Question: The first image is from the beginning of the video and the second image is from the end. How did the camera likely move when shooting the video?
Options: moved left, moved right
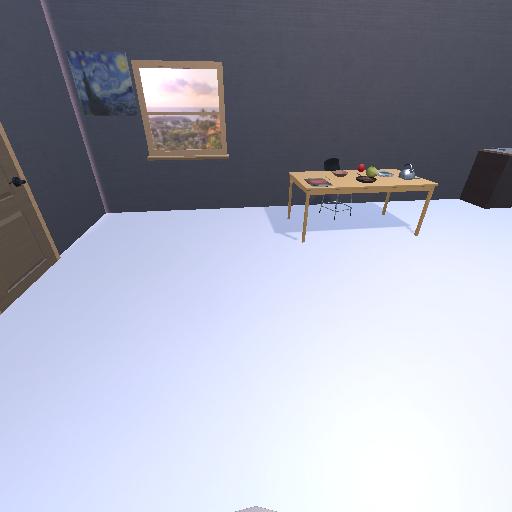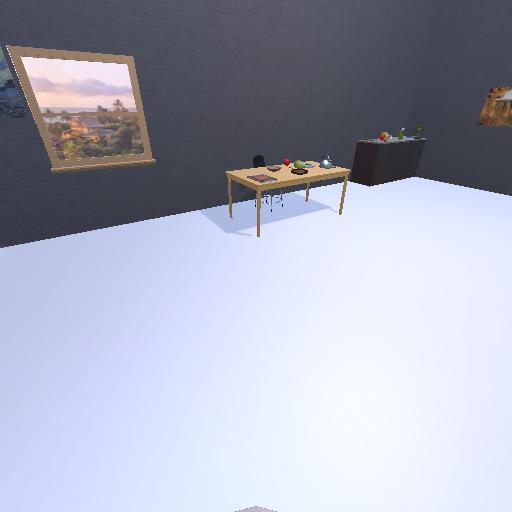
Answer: moved left